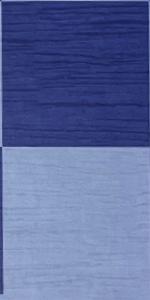
Label: Empty